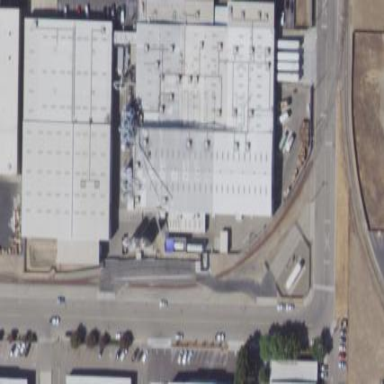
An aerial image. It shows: Industrial area.